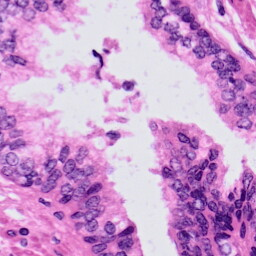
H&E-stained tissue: Prostate